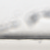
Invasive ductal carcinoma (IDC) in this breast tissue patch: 0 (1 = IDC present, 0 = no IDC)